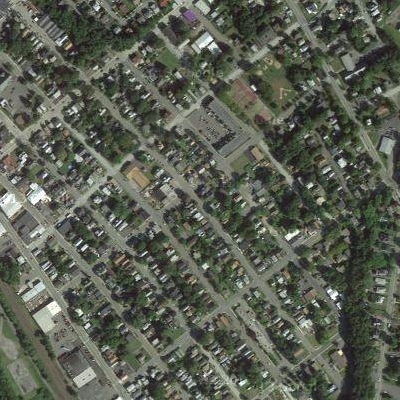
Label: Resident